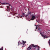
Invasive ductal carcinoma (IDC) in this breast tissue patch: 0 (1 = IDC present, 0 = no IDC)